Question: I am trying to work with Auto Layout to scale down some 'UICollectionViewCell's as more are added to the 'UICollectionView'
I have an application which as the user types a 'UICollectionViewCell' is created with the typed letter (like a tile).

At present the views begin to drop off after 5. What I would like to do is shrink both the 'UICollectionViewCell' and the 'UILabel' within the cell as the right edge is reached.
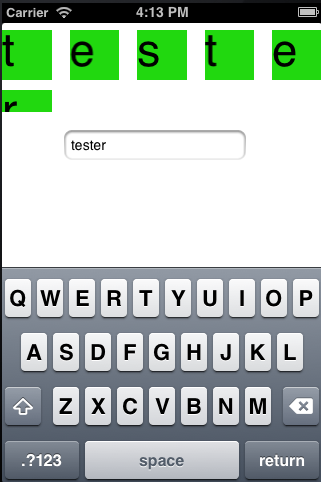
Answer: '''
#pragma mark - Collection View Data Flow Layout
-(CGSize)collectionView:(UICollectionView *)collectionView layout:(UICollectionViewLayout *)collectionViewLayout sizeForItemAtIndexPath:(NSIndexPath *)indexPath {
// NSLog(@"%s",__PRETTY_FUNCTION__);
NSLog(@"the word array count is: %i",self.wordArray.count);
if (self.wordArray.count <= 5) {
return CGSizeMake(50,50);
} else if (self.wordArray.count <= 6 ) {
return CGSizeMake(30, 30);
} else if (self.wordArray.count <= 8 ) {
return CGSizeMake(10, 10);
} else {
return CGSizeMake(100,100);
}
'''